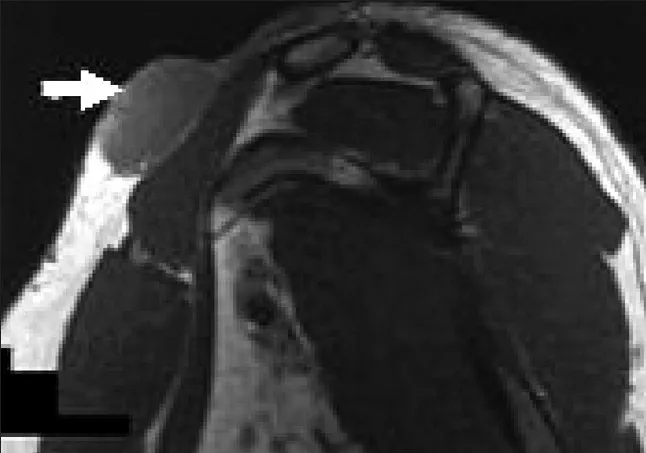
The mass lesion revealed a low-signal-intensity appearance with a tiny tail-like extension superiorly on T1-weighted images.
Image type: radiology (mri)